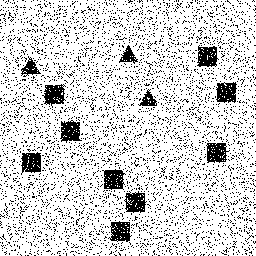
Squares: 9
Triangles: 3
Stars: 0
Total shapes: 12